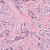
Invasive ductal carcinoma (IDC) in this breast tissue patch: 1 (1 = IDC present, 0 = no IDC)